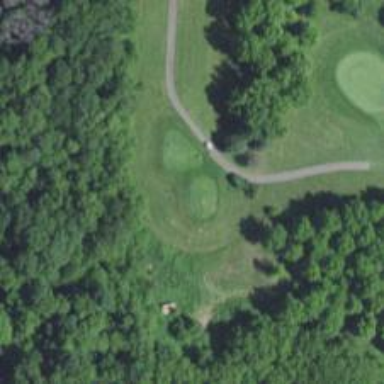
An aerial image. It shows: Golf tee.